Field crop: maize
Growth stage: 2
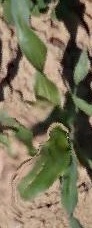
Species: maize